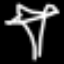
Label: palm tree